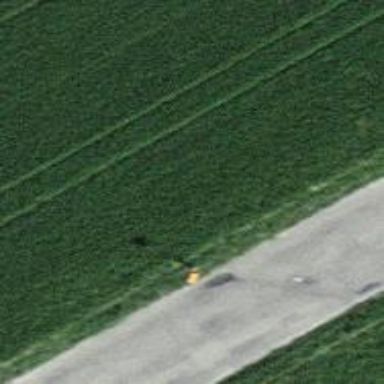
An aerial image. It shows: Aerial marker.